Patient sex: M
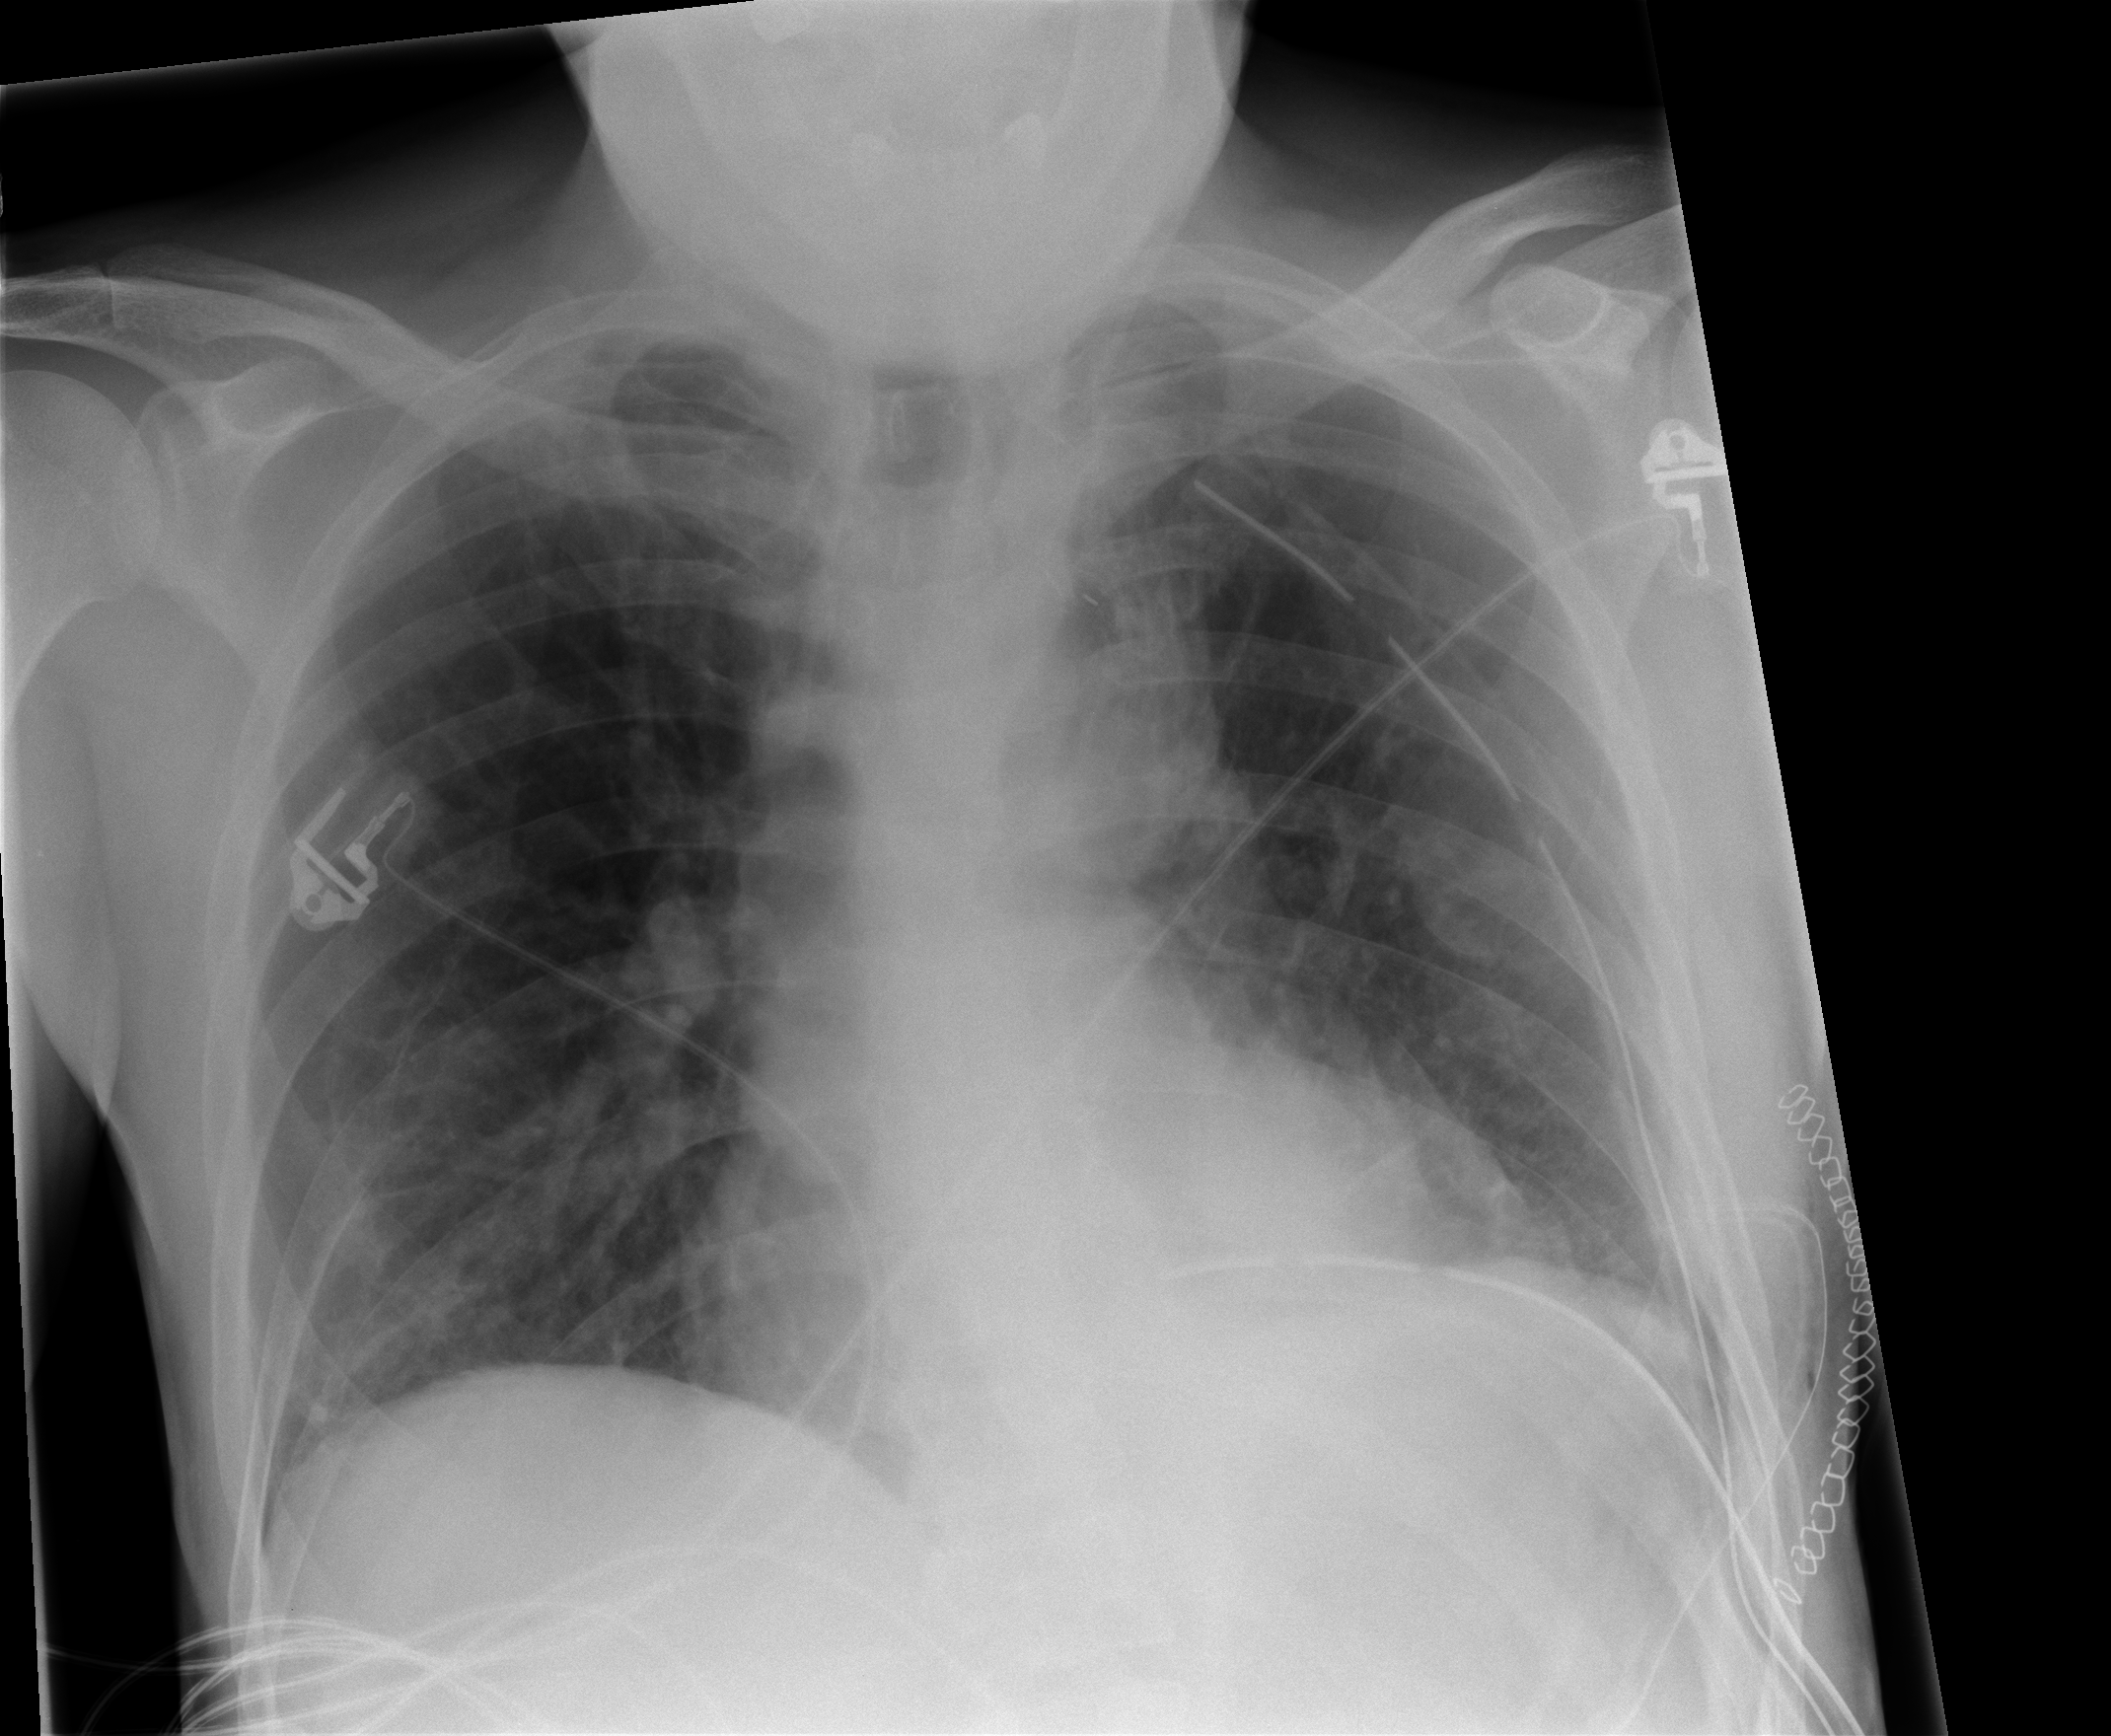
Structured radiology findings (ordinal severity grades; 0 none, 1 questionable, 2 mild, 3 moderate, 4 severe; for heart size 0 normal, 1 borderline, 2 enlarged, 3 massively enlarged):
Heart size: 0
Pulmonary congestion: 0
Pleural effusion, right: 0
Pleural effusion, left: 1
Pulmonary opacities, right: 0
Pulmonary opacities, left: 0
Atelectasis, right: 2
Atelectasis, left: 3